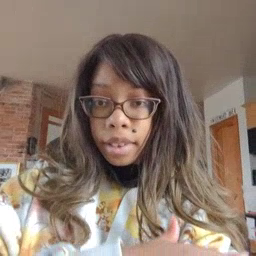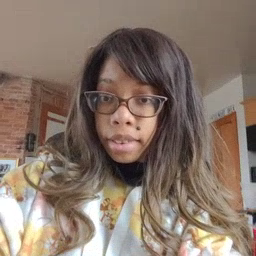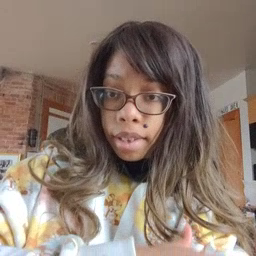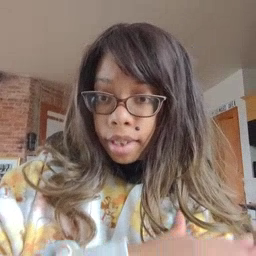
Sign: table